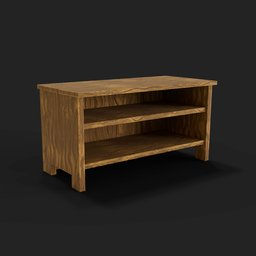
Label: furniture